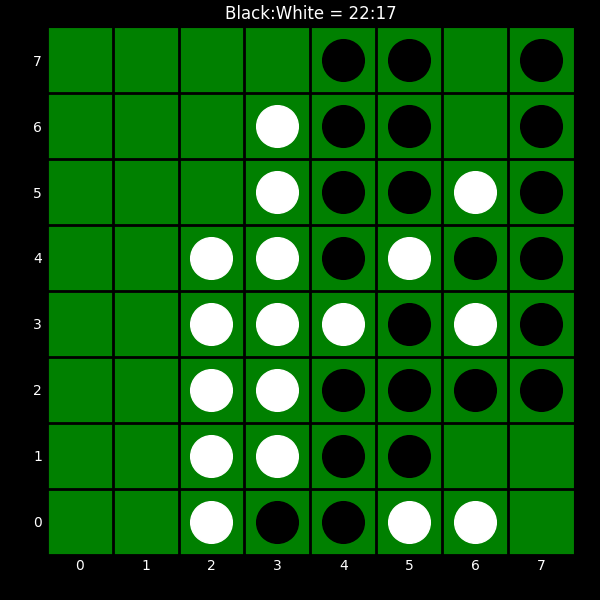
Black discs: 22
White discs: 17